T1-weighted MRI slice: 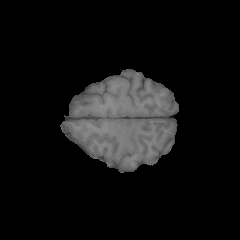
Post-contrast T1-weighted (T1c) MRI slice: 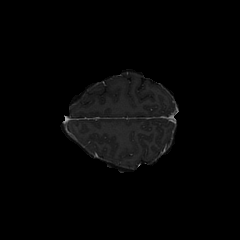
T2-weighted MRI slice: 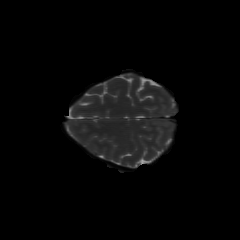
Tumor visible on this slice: no